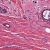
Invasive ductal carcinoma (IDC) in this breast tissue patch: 0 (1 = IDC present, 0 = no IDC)